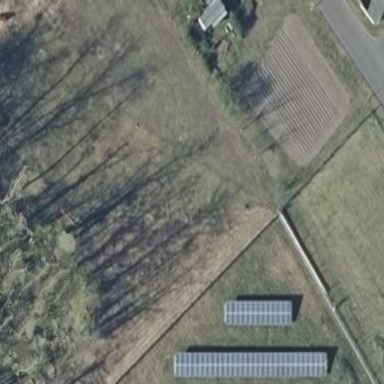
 consisting of solar photovoltaic panels."